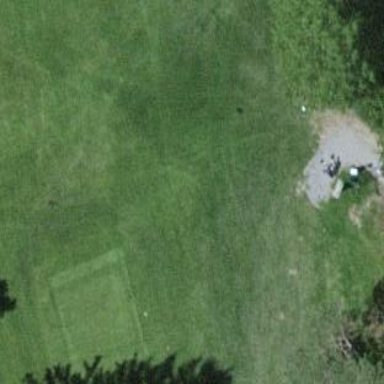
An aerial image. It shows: Golf tee on grassy land.